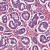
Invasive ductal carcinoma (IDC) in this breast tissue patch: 1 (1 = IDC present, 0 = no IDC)